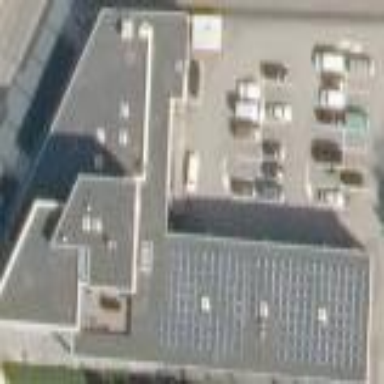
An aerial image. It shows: Commercial building.